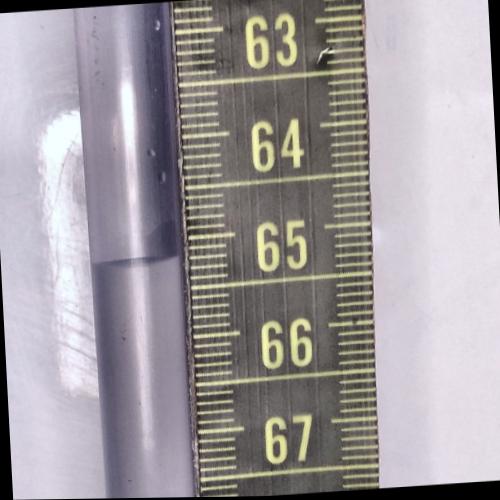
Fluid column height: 65.2 cm